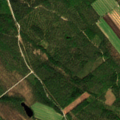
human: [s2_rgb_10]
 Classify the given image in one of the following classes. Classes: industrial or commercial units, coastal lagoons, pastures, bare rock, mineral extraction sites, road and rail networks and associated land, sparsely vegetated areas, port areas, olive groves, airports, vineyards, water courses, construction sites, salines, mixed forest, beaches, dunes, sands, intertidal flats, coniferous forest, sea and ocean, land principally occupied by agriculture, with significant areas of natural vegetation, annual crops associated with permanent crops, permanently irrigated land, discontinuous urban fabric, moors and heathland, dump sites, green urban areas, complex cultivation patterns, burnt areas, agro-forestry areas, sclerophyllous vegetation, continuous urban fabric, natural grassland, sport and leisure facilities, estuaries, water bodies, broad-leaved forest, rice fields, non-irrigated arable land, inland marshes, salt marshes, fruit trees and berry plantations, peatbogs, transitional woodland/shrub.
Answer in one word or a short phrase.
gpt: non-irrigated arable land, coniferous forest, mixed forest